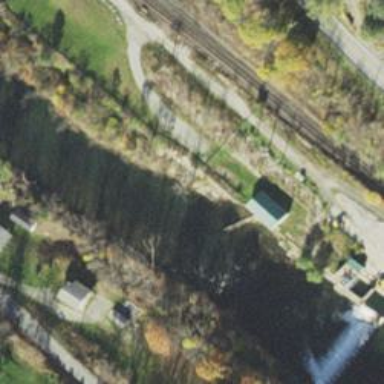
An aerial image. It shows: Path for whitewater portage.